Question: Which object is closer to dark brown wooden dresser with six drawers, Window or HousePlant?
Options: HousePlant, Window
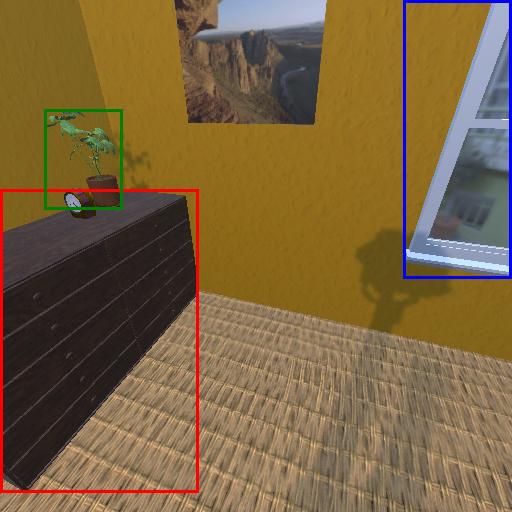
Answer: HousePlant